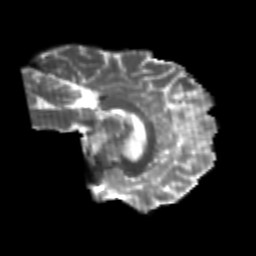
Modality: T2w
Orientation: sagittal
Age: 24
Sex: male
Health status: healthy
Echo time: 0.074 s